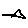
Label: triangle